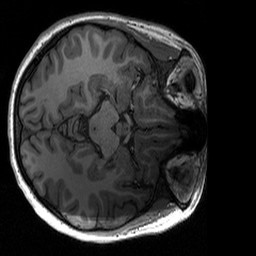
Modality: T1w
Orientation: axial
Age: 25
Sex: female
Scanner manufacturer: siemens
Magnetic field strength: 3 T
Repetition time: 2.3 s
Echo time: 0.00298 s